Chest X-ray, PA view. Patient: 26 years old, sex M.
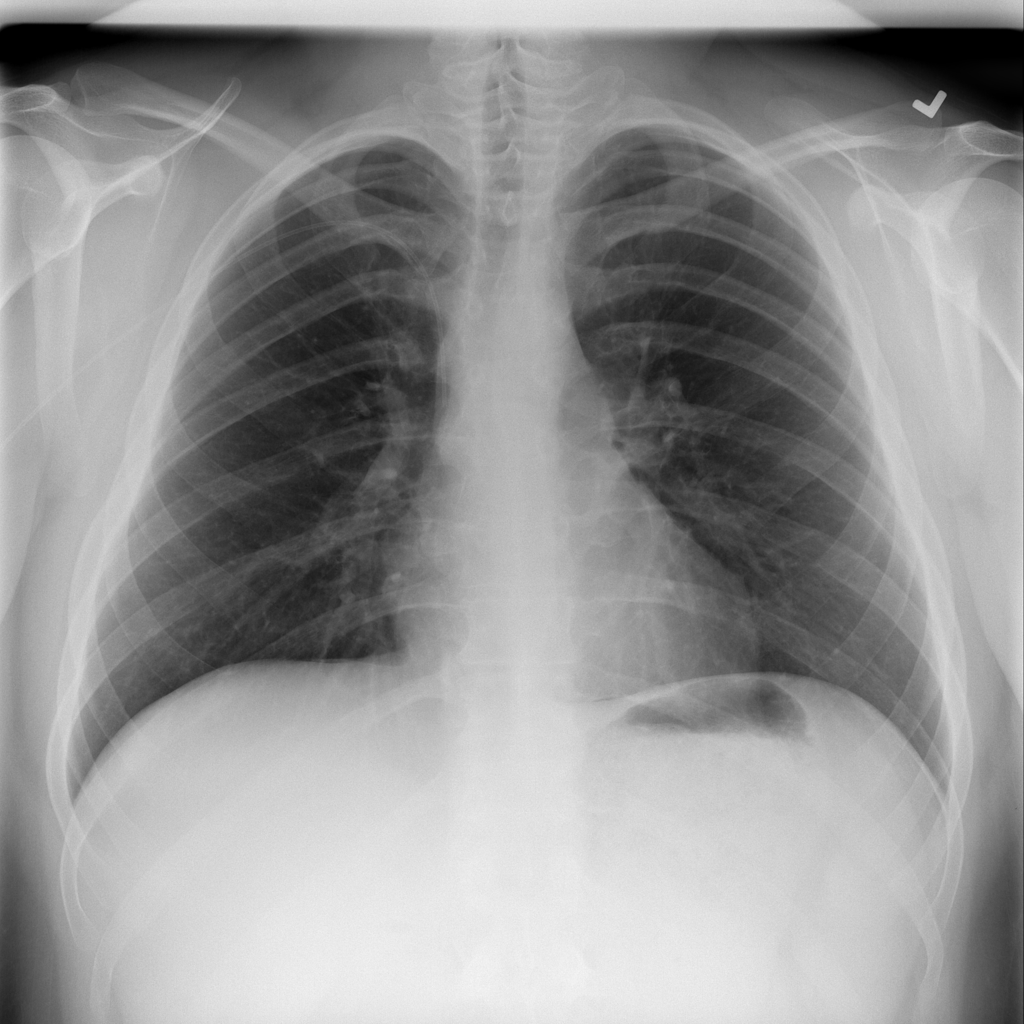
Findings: No Finding